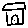
Label: house